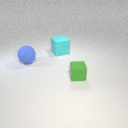
large cyan rubber cube behind small green rubber cube